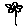
Label: flower